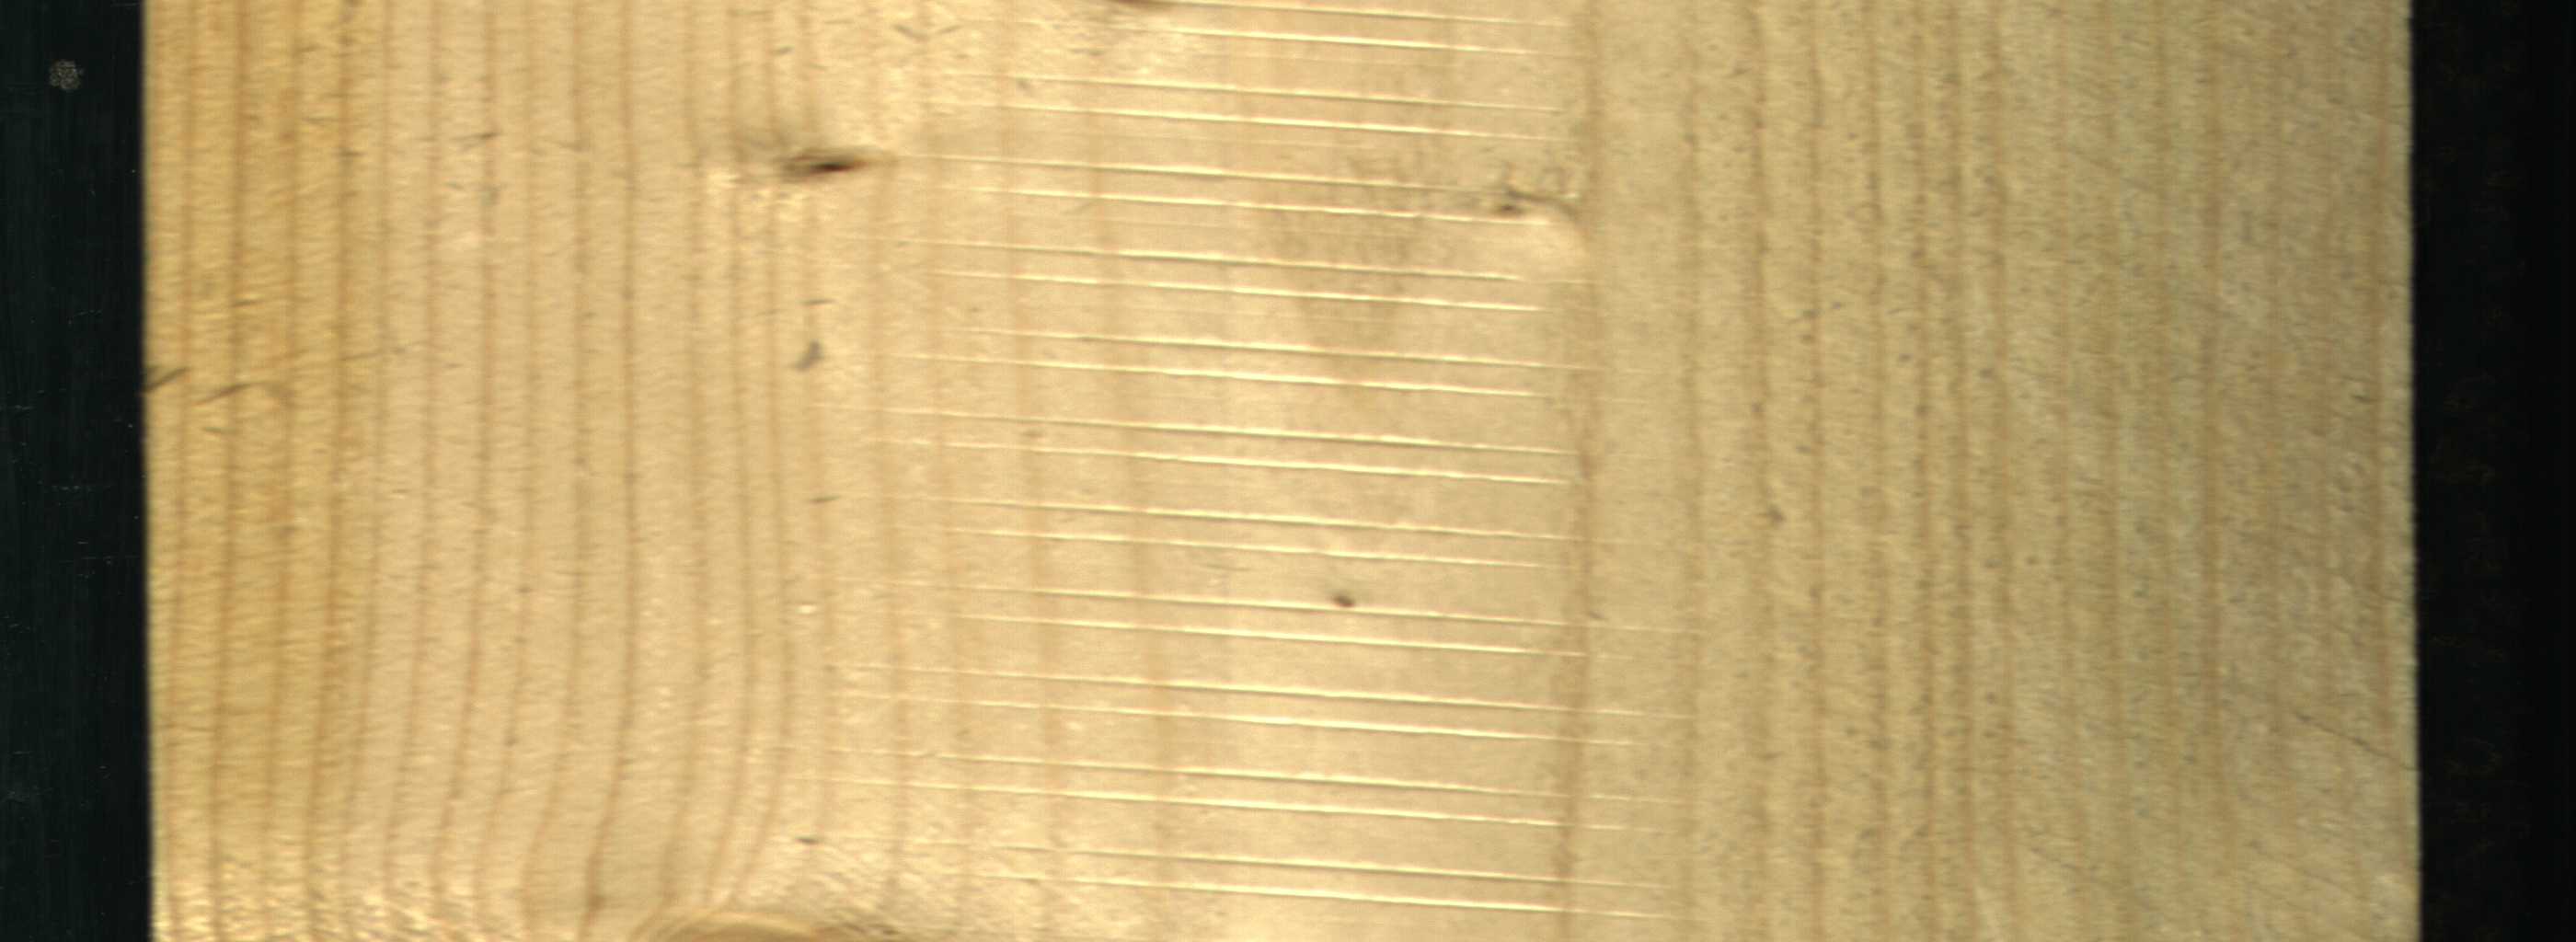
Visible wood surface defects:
Live_Knot
Live_Knot